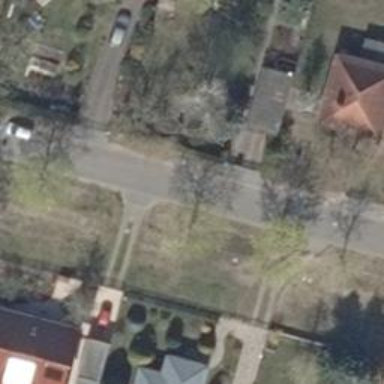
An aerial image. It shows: Driveway leading to service road.